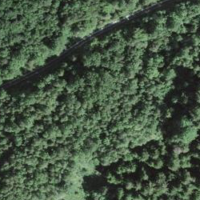
EUNIS habitat code: 43
Species observed at this site:
Orchis militaris